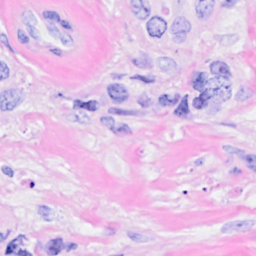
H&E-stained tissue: Breast